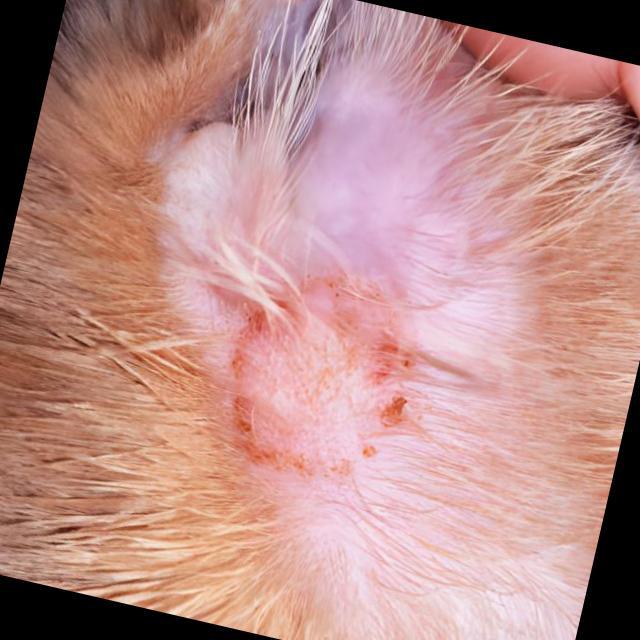
Canine ringworm (Dermatophytosis) — fungal infection caused by Microsporum or Trichophyton. Presents with circular alopecia, scaling, crusting, and broken hairs.